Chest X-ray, AP view. Patient: 53 years old, sex M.
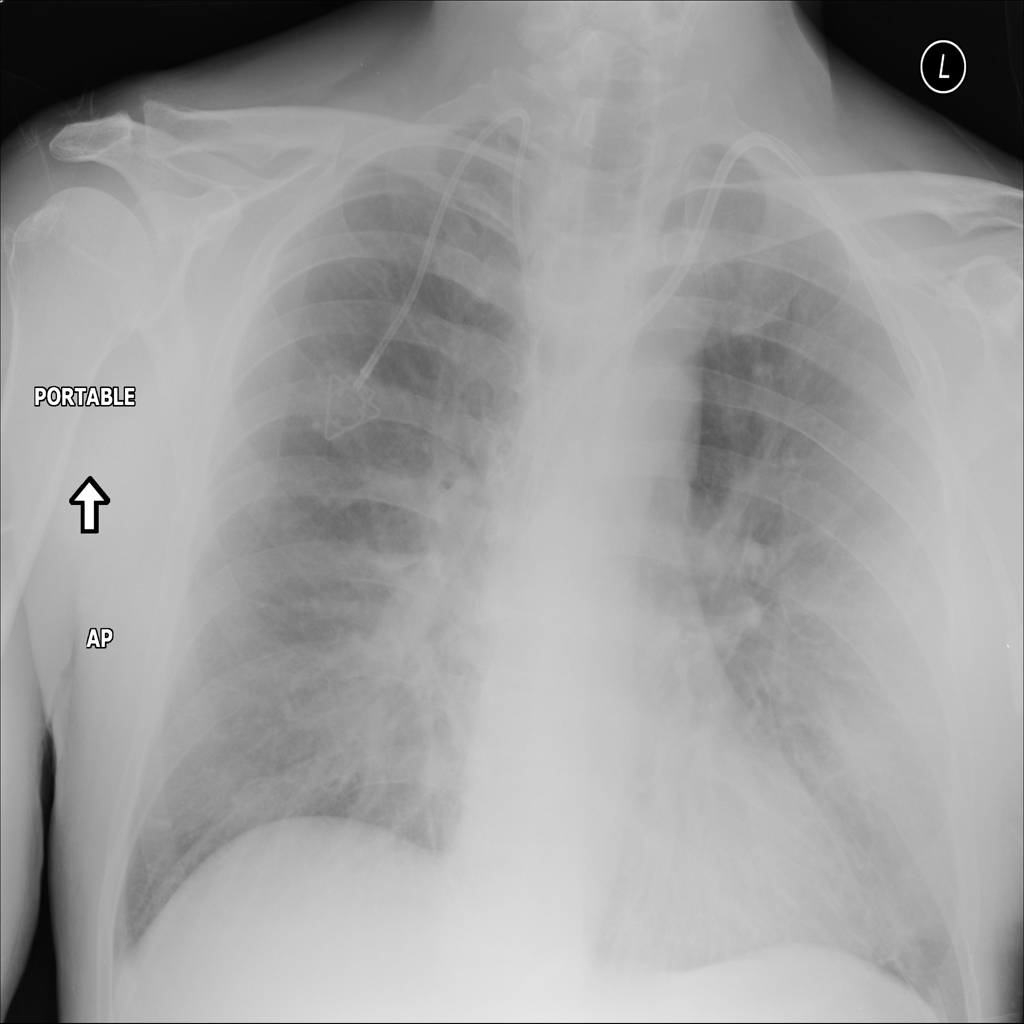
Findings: Consolidation